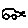
Label: car